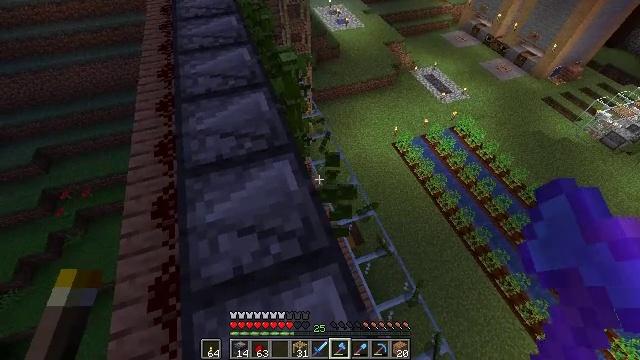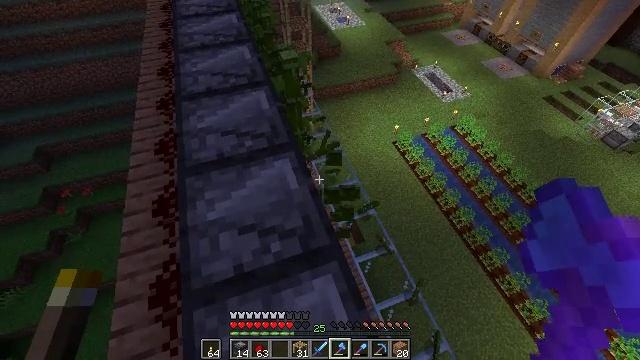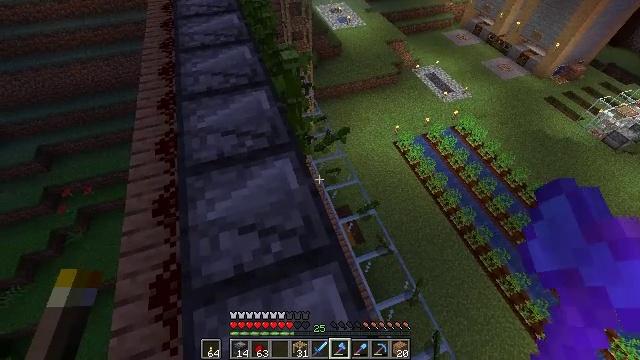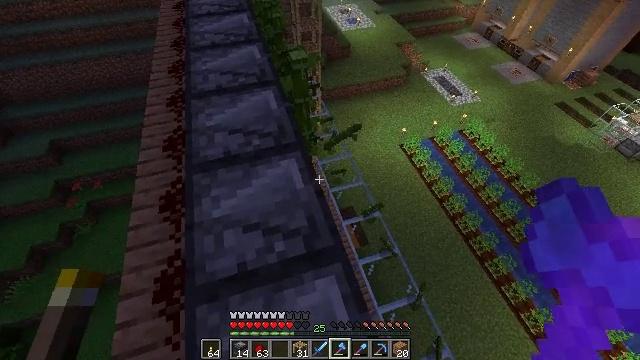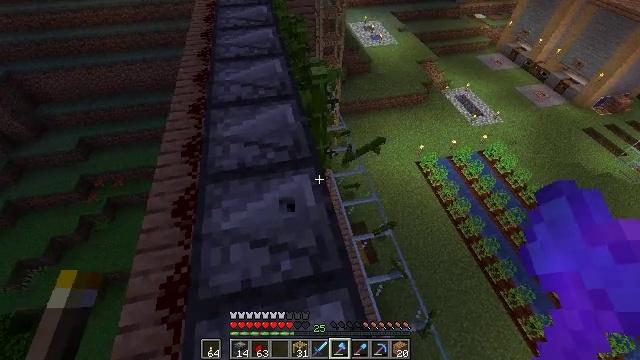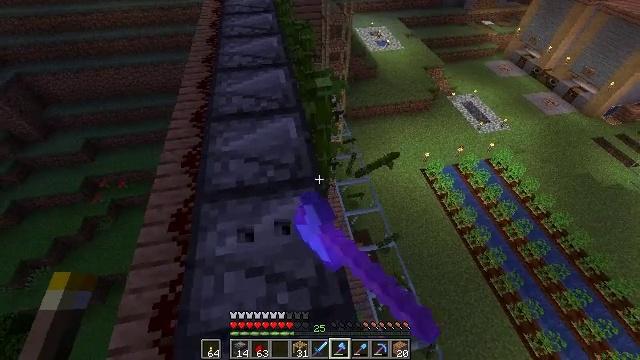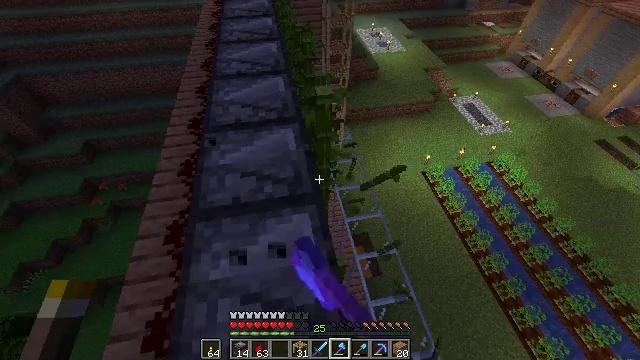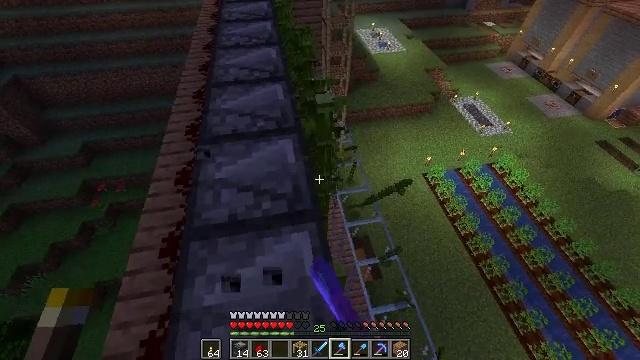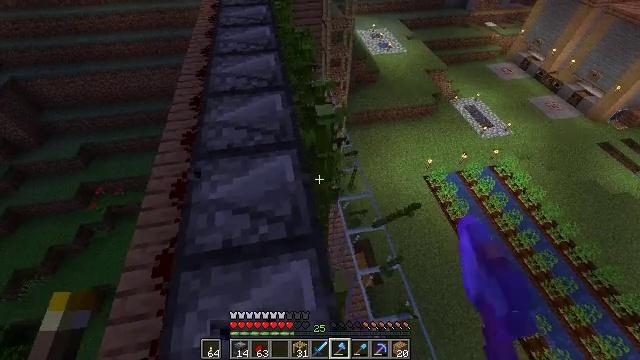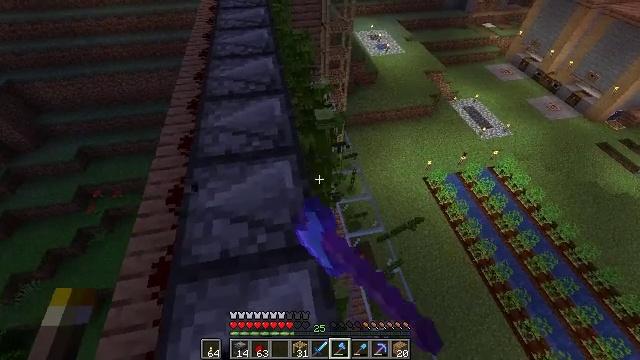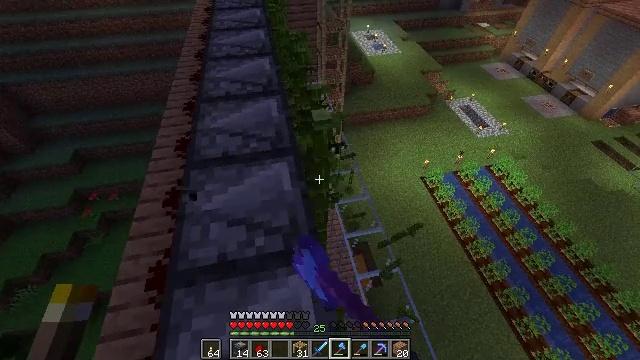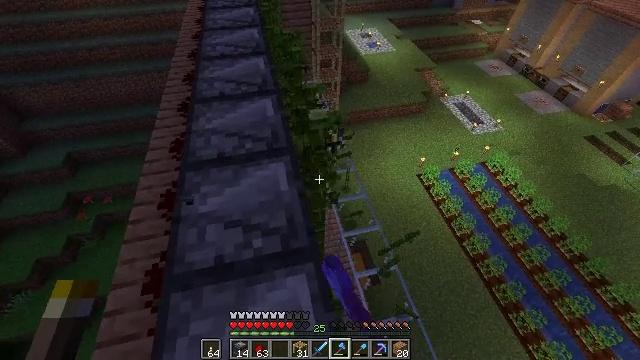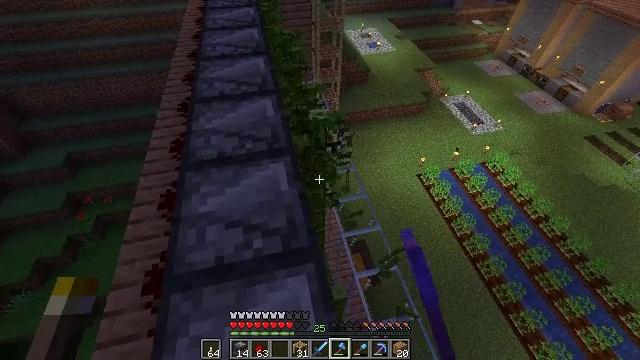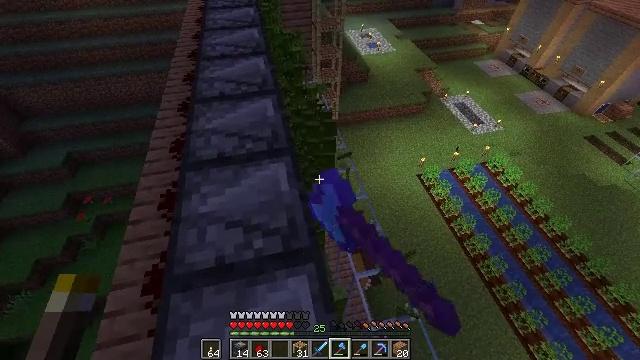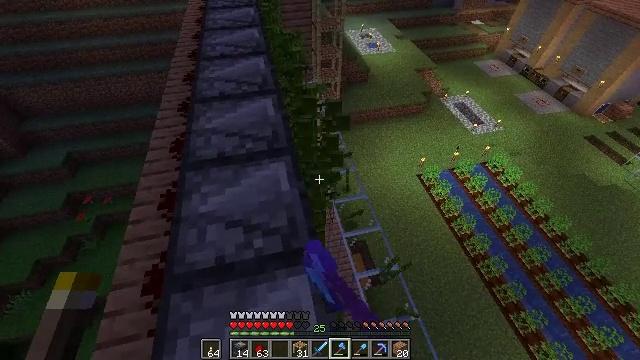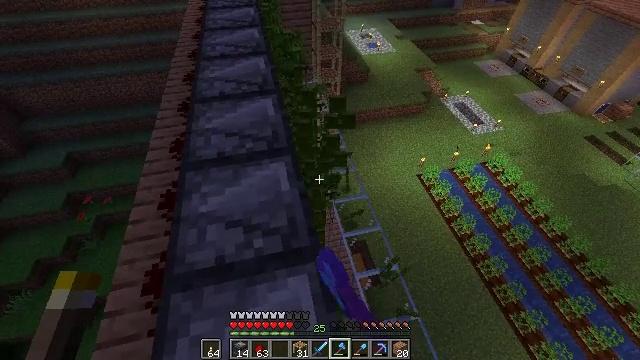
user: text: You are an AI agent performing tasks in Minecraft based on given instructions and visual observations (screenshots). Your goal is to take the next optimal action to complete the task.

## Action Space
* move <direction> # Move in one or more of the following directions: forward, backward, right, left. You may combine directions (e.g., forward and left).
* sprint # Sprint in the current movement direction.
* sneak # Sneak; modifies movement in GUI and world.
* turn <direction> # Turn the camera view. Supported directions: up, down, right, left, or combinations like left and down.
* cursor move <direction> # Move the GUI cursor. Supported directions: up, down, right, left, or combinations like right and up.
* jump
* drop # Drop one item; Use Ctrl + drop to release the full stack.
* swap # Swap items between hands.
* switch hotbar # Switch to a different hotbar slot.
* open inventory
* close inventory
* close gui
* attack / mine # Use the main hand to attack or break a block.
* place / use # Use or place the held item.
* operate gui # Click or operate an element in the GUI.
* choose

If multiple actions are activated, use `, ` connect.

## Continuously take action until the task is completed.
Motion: motion action
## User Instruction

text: Harvest bamboo from the farm.
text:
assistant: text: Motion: attack / mine
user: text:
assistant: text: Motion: attack / mine
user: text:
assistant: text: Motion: turn left, attack / mine
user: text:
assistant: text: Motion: move forward, turn left and up, attack / mine
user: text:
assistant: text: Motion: move forward, turn left, attack / mine
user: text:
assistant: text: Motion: move forward, attack / mine
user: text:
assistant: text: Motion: move forward, attack / mine
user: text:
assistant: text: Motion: attack / mine
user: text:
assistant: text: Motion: attack / mine
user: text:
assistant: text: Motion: attack / mine
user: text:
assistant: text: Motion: turn right, attack / mine
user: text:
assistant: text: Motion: attack / mine
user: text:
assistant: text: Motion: attack / mine
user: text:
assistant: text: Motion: attack / mine
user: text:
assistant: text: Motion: attack / mine
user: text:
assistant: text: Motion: attack / mine
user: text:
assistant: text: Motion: attack / mine
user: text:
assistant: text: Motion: attack / mine
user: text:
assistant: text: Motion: turn down, attack / mine
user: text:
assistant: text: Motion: turn down, attack / mine
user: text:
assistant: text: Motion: attack / mine
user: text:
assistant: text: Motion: attack / mine
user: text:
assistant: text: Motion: attack / mine
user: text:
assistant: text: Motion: attack / mine
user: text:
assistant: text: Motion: attack / mine
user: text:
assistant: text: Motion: attack / mine
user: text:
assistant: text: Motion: attack / mine
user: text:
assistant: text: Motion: attack / mine
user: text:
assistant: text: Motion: attack / mine
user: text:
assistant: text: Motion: attack / mine